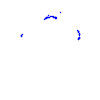
Particle: proton